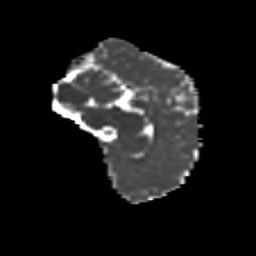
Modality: MD
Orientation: sagittal
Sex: female
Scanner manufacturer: siemens
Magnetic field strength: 3 T
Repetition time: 5 s
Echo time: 0.071 s